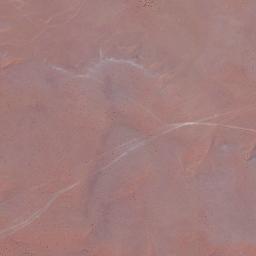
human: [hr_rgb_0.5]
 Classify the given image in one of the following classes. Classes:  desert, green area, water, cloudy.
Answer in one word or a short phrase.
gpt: desert